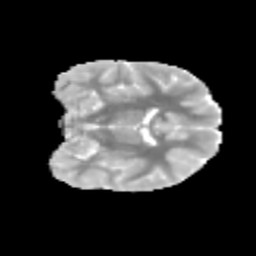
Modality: MD
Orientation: coronal
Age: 10
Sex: female
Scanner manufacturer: siemens
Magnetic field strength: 3 T
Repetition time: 3.8 s
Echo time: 0.07 s